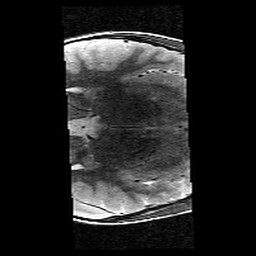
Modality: T2w
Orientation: axial
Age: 11
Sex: male
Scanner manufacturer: siemens
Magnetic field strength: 3 T
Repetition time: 9.23 s
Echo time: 0.067 s